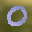
Label: 0